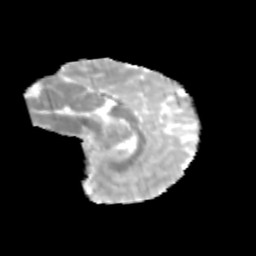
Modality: MD
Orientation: sagittal
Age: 12
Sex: female
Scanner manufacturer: siemens
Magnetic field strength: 3 T
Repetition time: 3.8 s
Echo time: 0.07 s